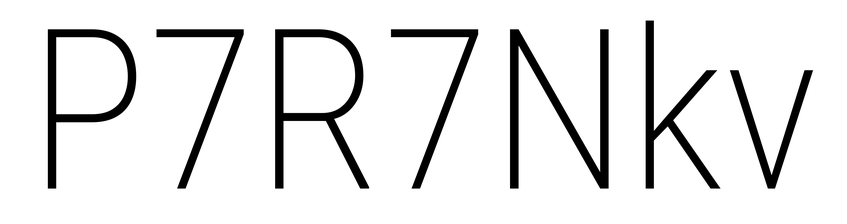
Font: Roboto_Condensed_ExtraLight